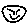
Label: smiley face